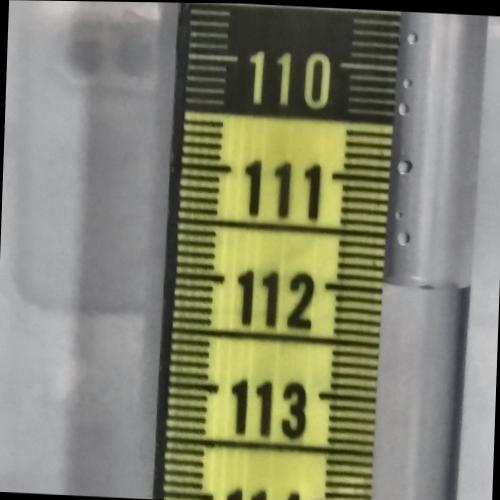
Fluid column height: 111.9 cm